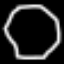
Label: octagon